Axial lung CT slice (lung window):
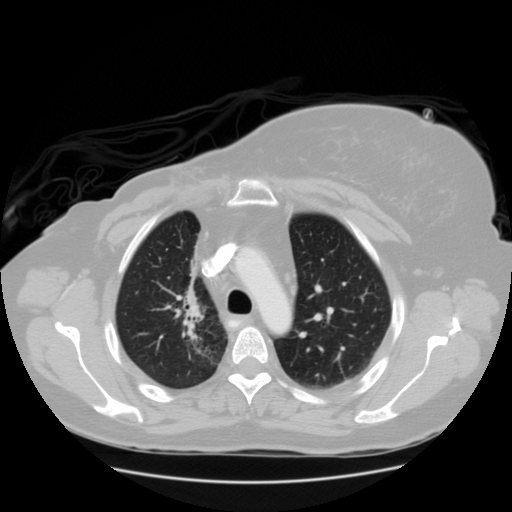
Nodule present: no